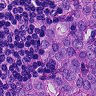
Metastatic tissue present: yes